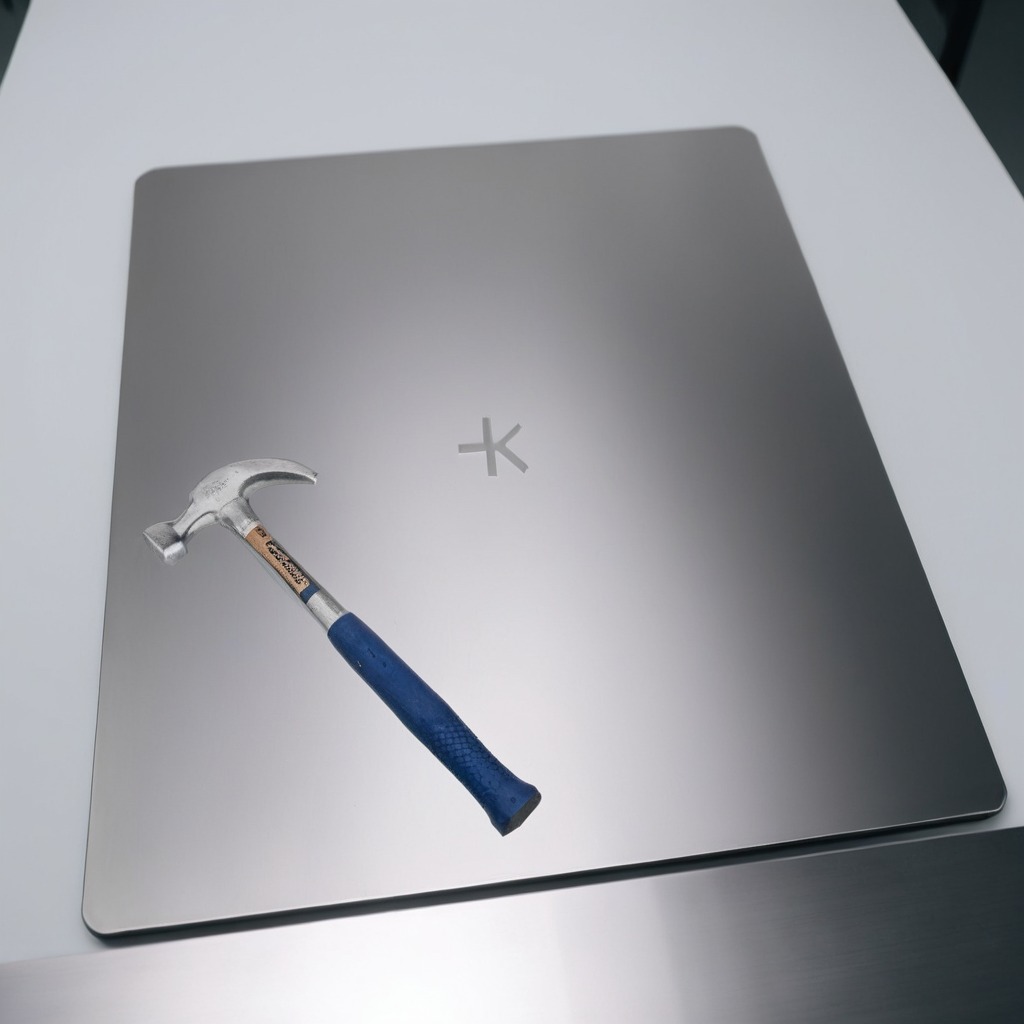
A hammer is lying on the stainless steel table in a high-end prototyping lab.